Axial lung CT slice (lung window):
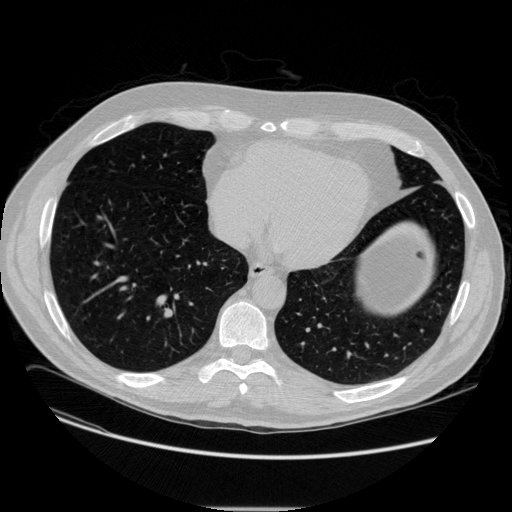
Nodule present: no